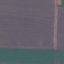
Label: AnnualCrop